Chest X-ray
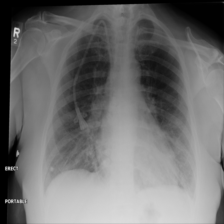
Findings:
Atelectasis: positive
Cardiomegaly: negative
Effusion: negative
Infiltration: negative
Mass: negative
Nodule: positive
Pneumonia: negative
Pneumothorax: negative
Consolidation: negative
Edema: negative
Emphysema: negative
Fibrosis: negative
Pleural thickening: negative
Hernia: negative